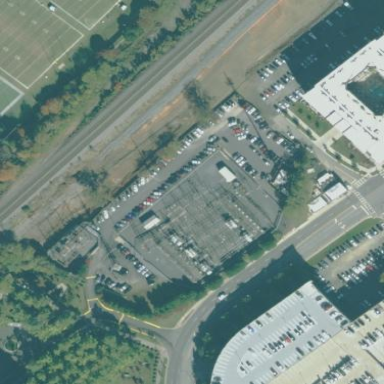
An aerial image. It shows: Distribution power substation secured by fence.